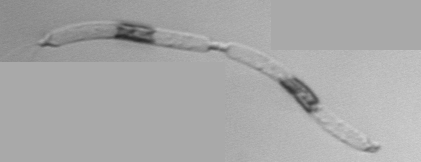
Label: Eucampia_morphytype1